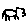
Label: cat